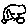
Label: car